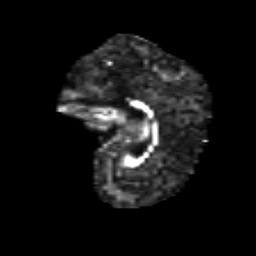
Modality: FA
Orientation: sagittal
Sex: male
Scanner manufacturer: siemens
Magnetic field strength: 3 T
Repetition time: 5 s
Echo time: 0.071 s